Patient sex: M
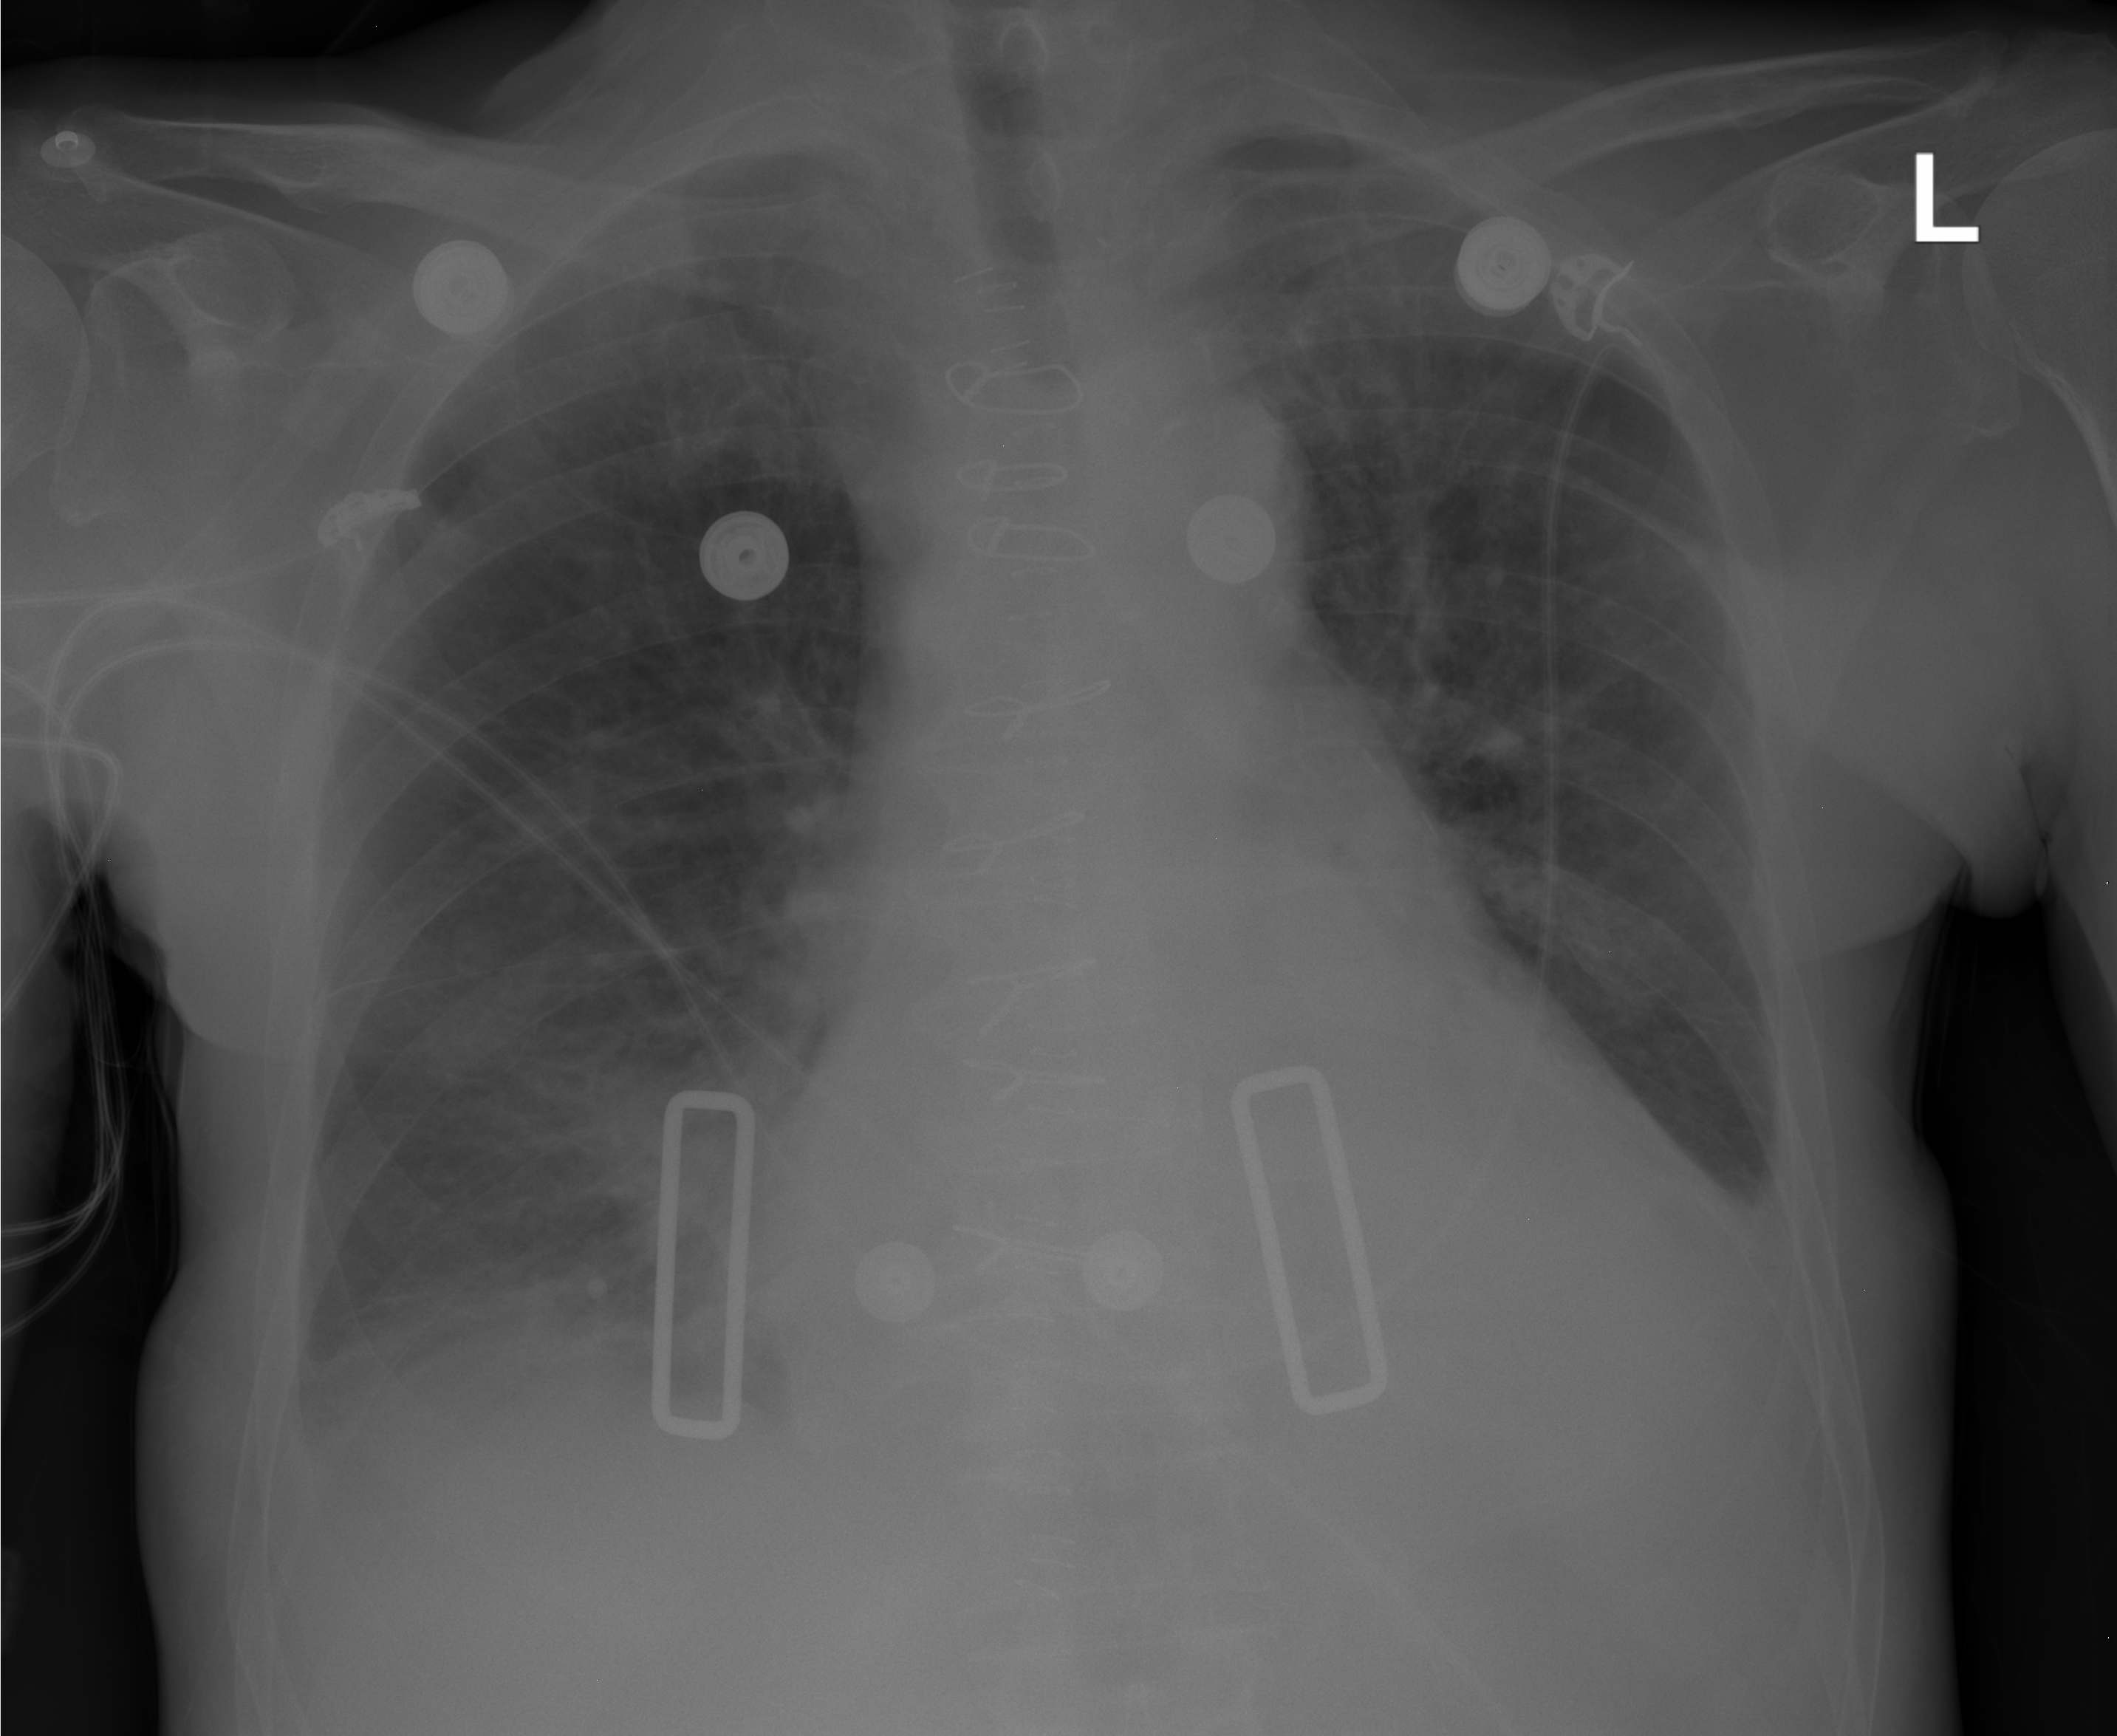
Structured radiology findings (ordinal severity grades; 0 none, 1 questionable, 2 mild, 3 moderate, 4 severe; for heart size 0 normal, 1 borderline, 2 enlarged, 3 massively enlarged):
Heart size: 2
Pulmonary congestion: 2
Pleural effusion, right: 2
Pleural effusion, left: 2
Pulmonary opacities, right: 0
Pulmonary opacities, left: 0
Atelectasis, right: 3
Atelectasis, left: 2